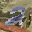
Label: 2